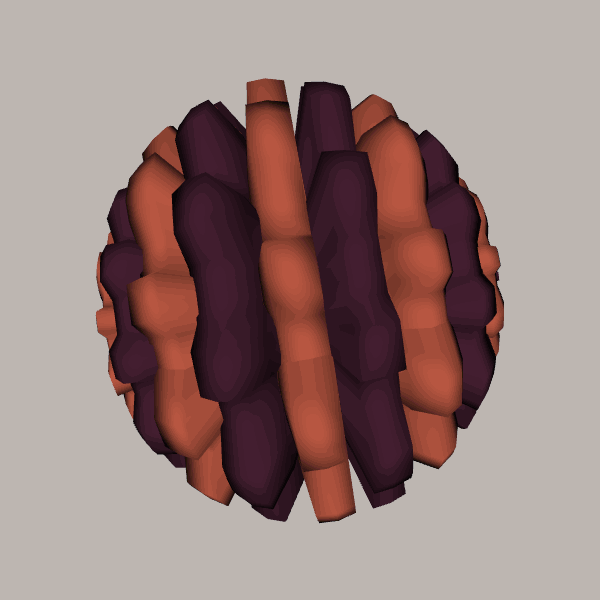
Background: light